Question: I have a design where i need to place a datepicker to the left most place of page,then put a table with width remaining from the datepicker to the end of the webpage and height of '500px'.Below to the datepicker and ,left of the table space i need to place Hyperlinks.But i am not able to do it..either table goes down or hyperlinks..
Here i am attaching a rough pic that denotes how i require..

Here is my code in html..
'''
//Datepicker
<div id="datepicker" style="float:left;margin-left:5px;margin-top:20px;width:166px"></div>
//Hyperlink
<div style="float:left;margin-left:5px; margin-top:5px; width:166px">
<label name="roomOperation" id="roomOperation" style="font-style:normal;margin-left:20px;
font-size:14px;font-weight:bold;">Room Operation</label>
</br>
</br>
<a href="#" onclick="addTab('google','http://www.google.com')">Check in List</a>
</br>
</br>
<a href="#" onclick="addTab('google','http://www.google.com')">Check out List</a>
</div>
//dynamic tab table
<div id="tt" class="easyui-tabs" style="margin-left:200px; margin-top:5px;width:1024px;height:768px;">
<div title="Home" style="padding:20px">
<p>Click the above button to add a new tab panel.</p>
</div>
</div>
'''
Please help me ..
Thanks in advance..
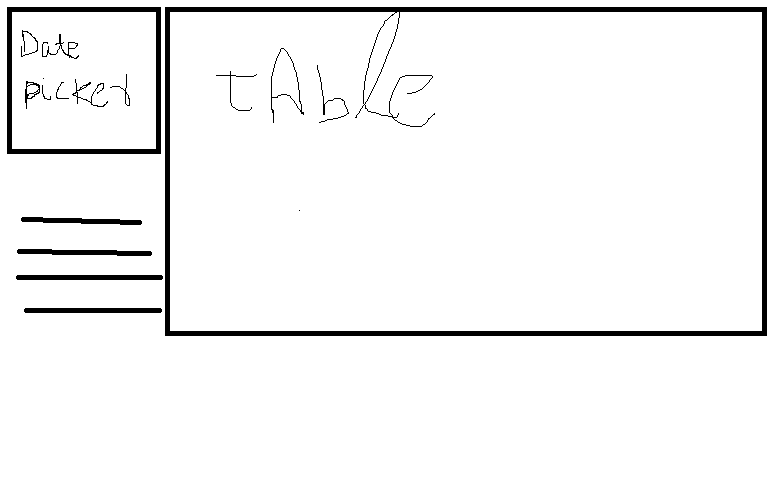
Answer: I have created Sample code here take a look <URL>
You can use Datepicker in place of select box.
'''
<div style="width:20%;height:300px;float:left;border:1px solid">
<select style="width:100%">
<option>1</option>
<option>1</option>
<option>1</option>
</select>
<a href="#" style="display:block">link</a>
<a href="#" style="display:block">link</a>
<a href="#" style="display:block">link</a>
<a href="#" style="display:block">link</a>
<a href="#" style="display:block">link</a>
<a href="#" style="display:block">link</a>
<a href="#" style="display:block">link</a>
<a href="#" style="display:block">link</a>
</div>
<div style="width:79%;height:300px;float:left;border:1px solid">
<table width="100%" border="1">
<tr>
<td>1</td>
<td>1</td>
<td>1</td>
</tr>
<tr>
<td>1</td>
<td>1</td>
<td>1</td>
</tr>
<tr>
<td>1</td>
<td>1</td>
<td>1</td>
</tr>
<tr>
<td>1</td>
<td>1</td>
<td>1</td>
</tr>
<tr>
<td>1</td>
<td>1</td>
<td>1</td>
</tr>
<tr>
<td>1</td>
<td>1</td>
<td>1</td>
</tr>
<tr>
<td>1</td>
<td>1</td>
<td>1</td>
</tr>
<tr>
<td>1</td>
<td>1</td>
<td>1</td>
</tr>
</table>
</div>
'''